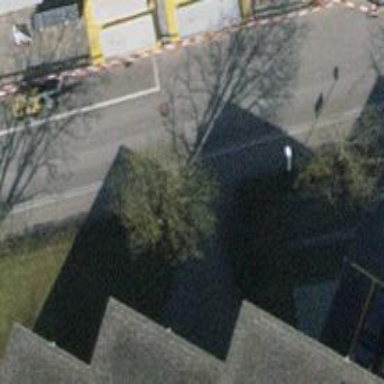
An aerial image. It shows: Bollard.